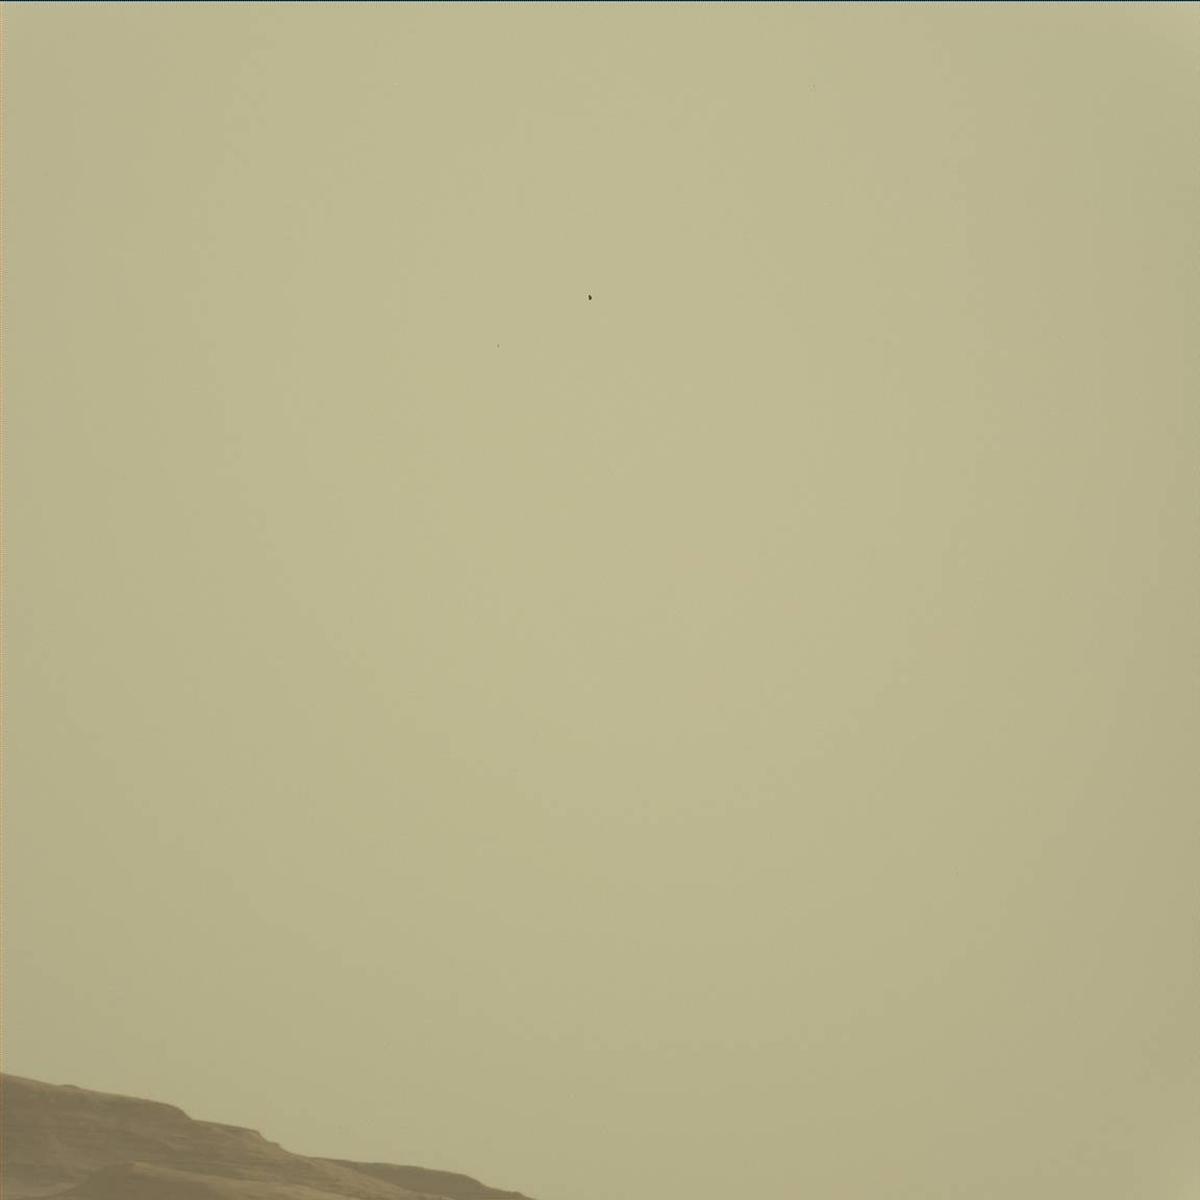
Terrain classes present: Ridge, Sand / Soil, Sky